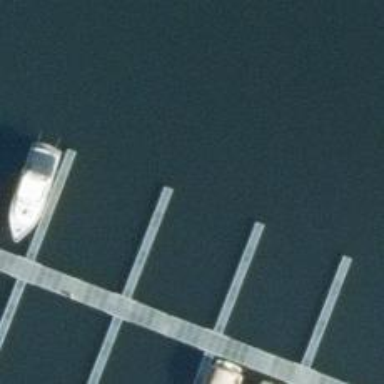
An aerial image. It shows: Man-made pier.